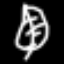
Label: leaf